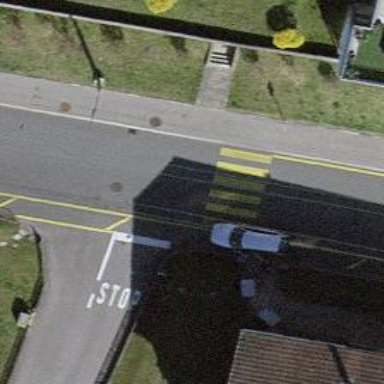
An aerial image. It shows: Uncontrolled road crossing with markings.